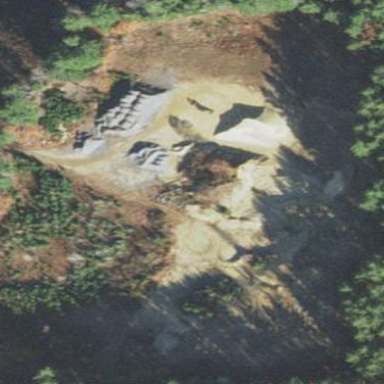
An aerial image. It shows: Quarry area with sand as the primary resource.